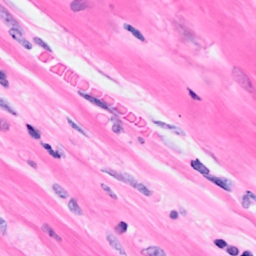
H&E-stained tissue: Breast